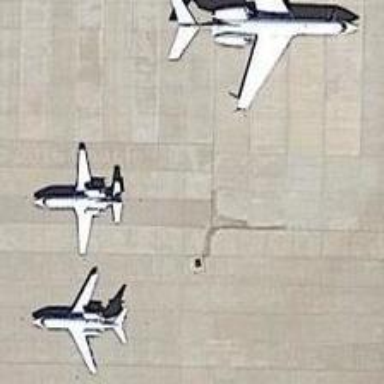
The three planes stopped in the opposite direction .